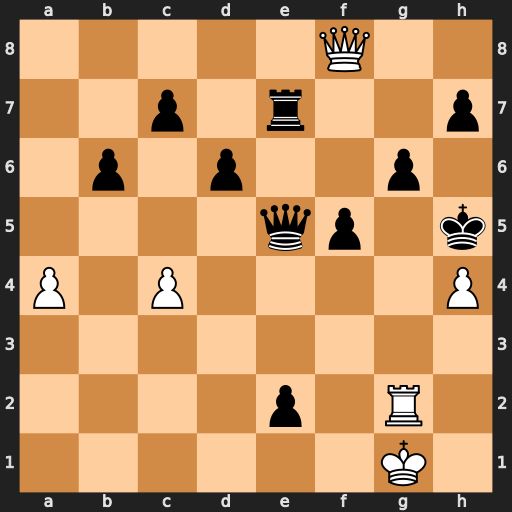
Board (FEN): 5Q2/2p1r2p/1p1p2p1/4qp1k/P1P4P/8/4p1R1/6K1
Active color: w
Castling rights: -
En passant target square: -
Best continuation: Rg5+ Kxh4 Qh6#